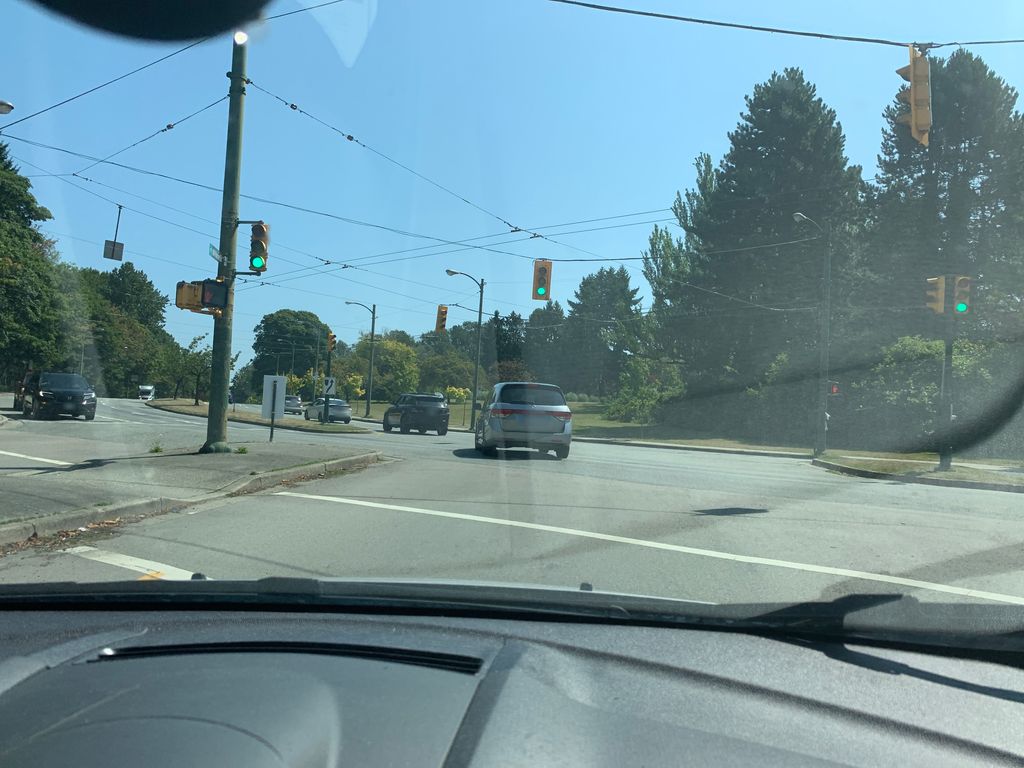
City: vancouver